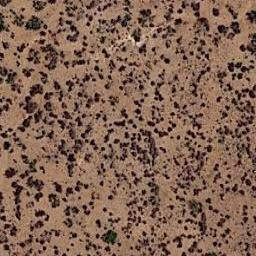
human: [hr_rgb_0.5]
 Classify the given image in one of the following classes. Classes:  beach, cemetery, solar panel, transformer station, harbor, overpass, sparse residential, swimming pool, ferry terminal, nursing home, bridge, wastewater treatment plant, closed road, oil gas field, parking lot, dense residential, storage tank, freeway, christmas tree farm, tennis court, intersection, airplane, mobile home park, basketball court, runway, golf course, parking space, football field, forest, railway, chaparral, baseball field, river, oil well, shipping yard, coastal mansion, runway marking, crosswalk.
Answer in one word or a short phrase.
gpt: chaparral